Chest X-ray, AP view. Patient: 32 years old, sex M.
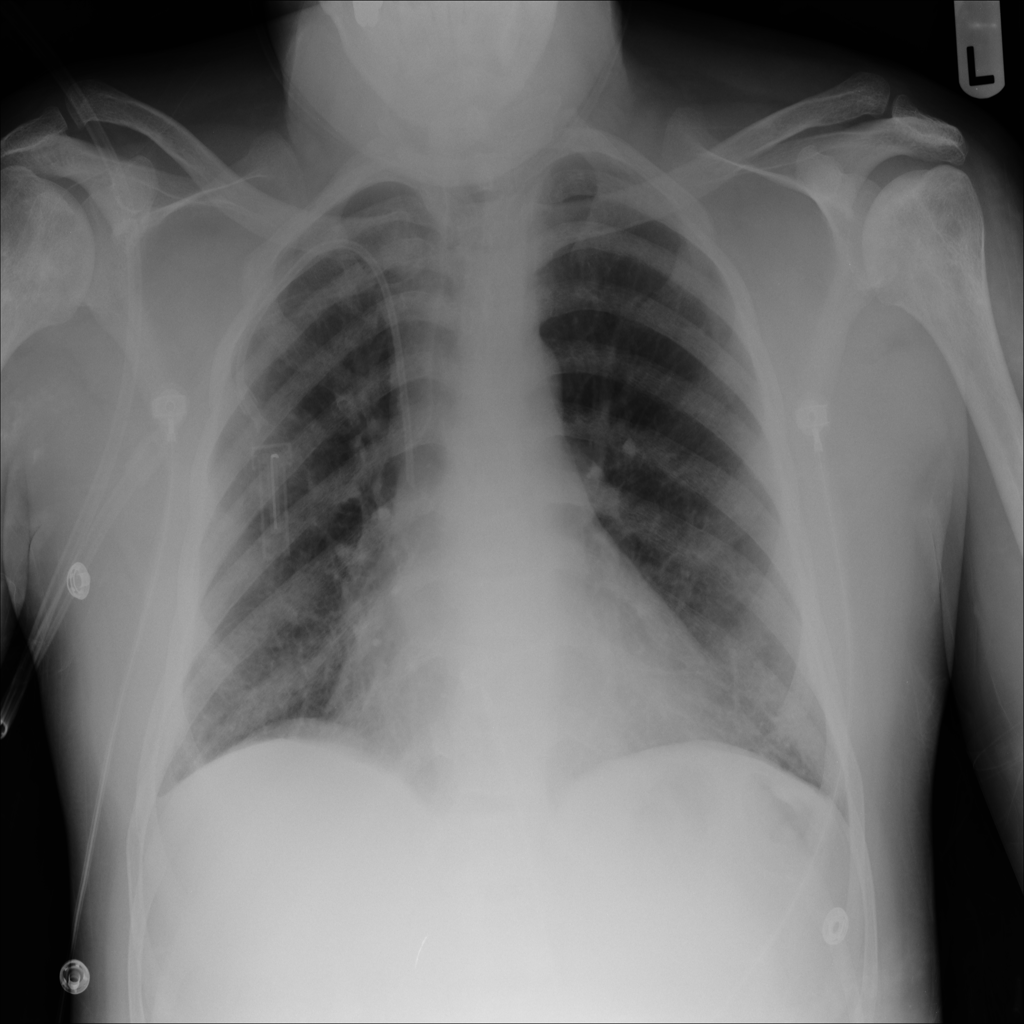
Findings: No Finding